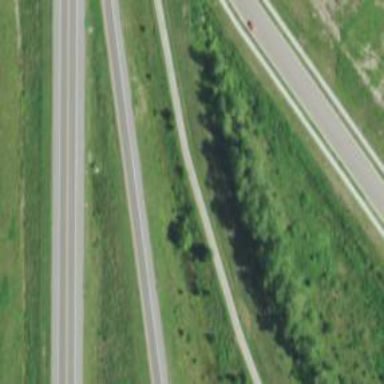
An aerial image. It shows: Trunk link highway.